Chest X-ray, PA view. Patient: 50 years old, sex M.
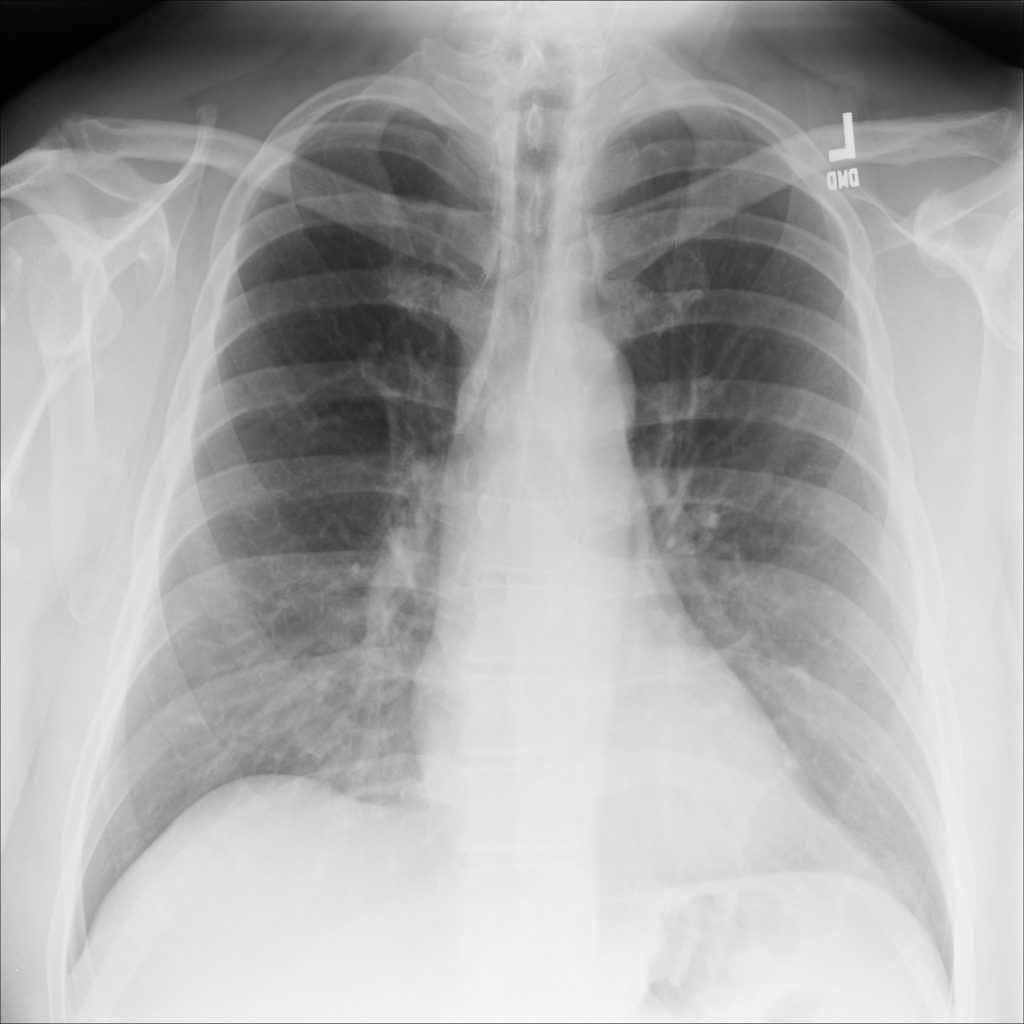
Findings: No Finding